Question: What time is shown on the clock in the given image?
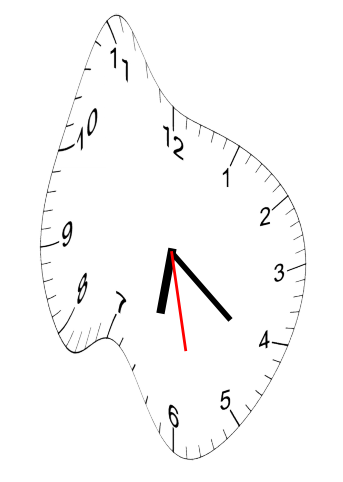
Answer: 06:21:28